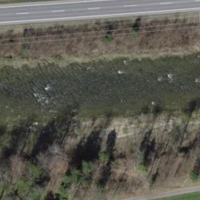
EUNIS habitat code: 43
Species observed at this site:
Stachys sylvatica